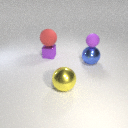
small purple metal cube behind large yellow metal sphere